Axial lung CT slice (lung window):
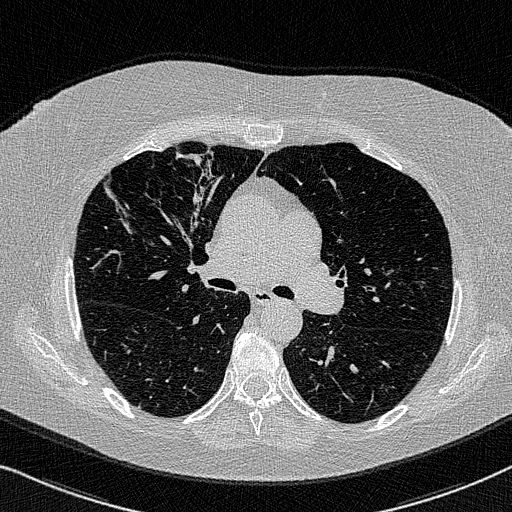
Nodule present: no